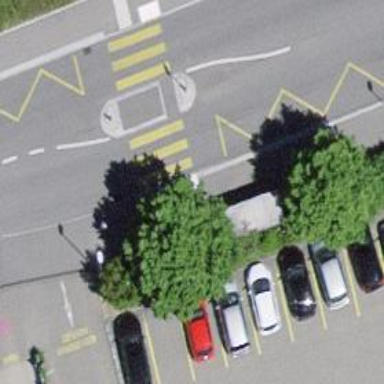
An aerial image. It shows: Post box is visible.